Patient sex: M
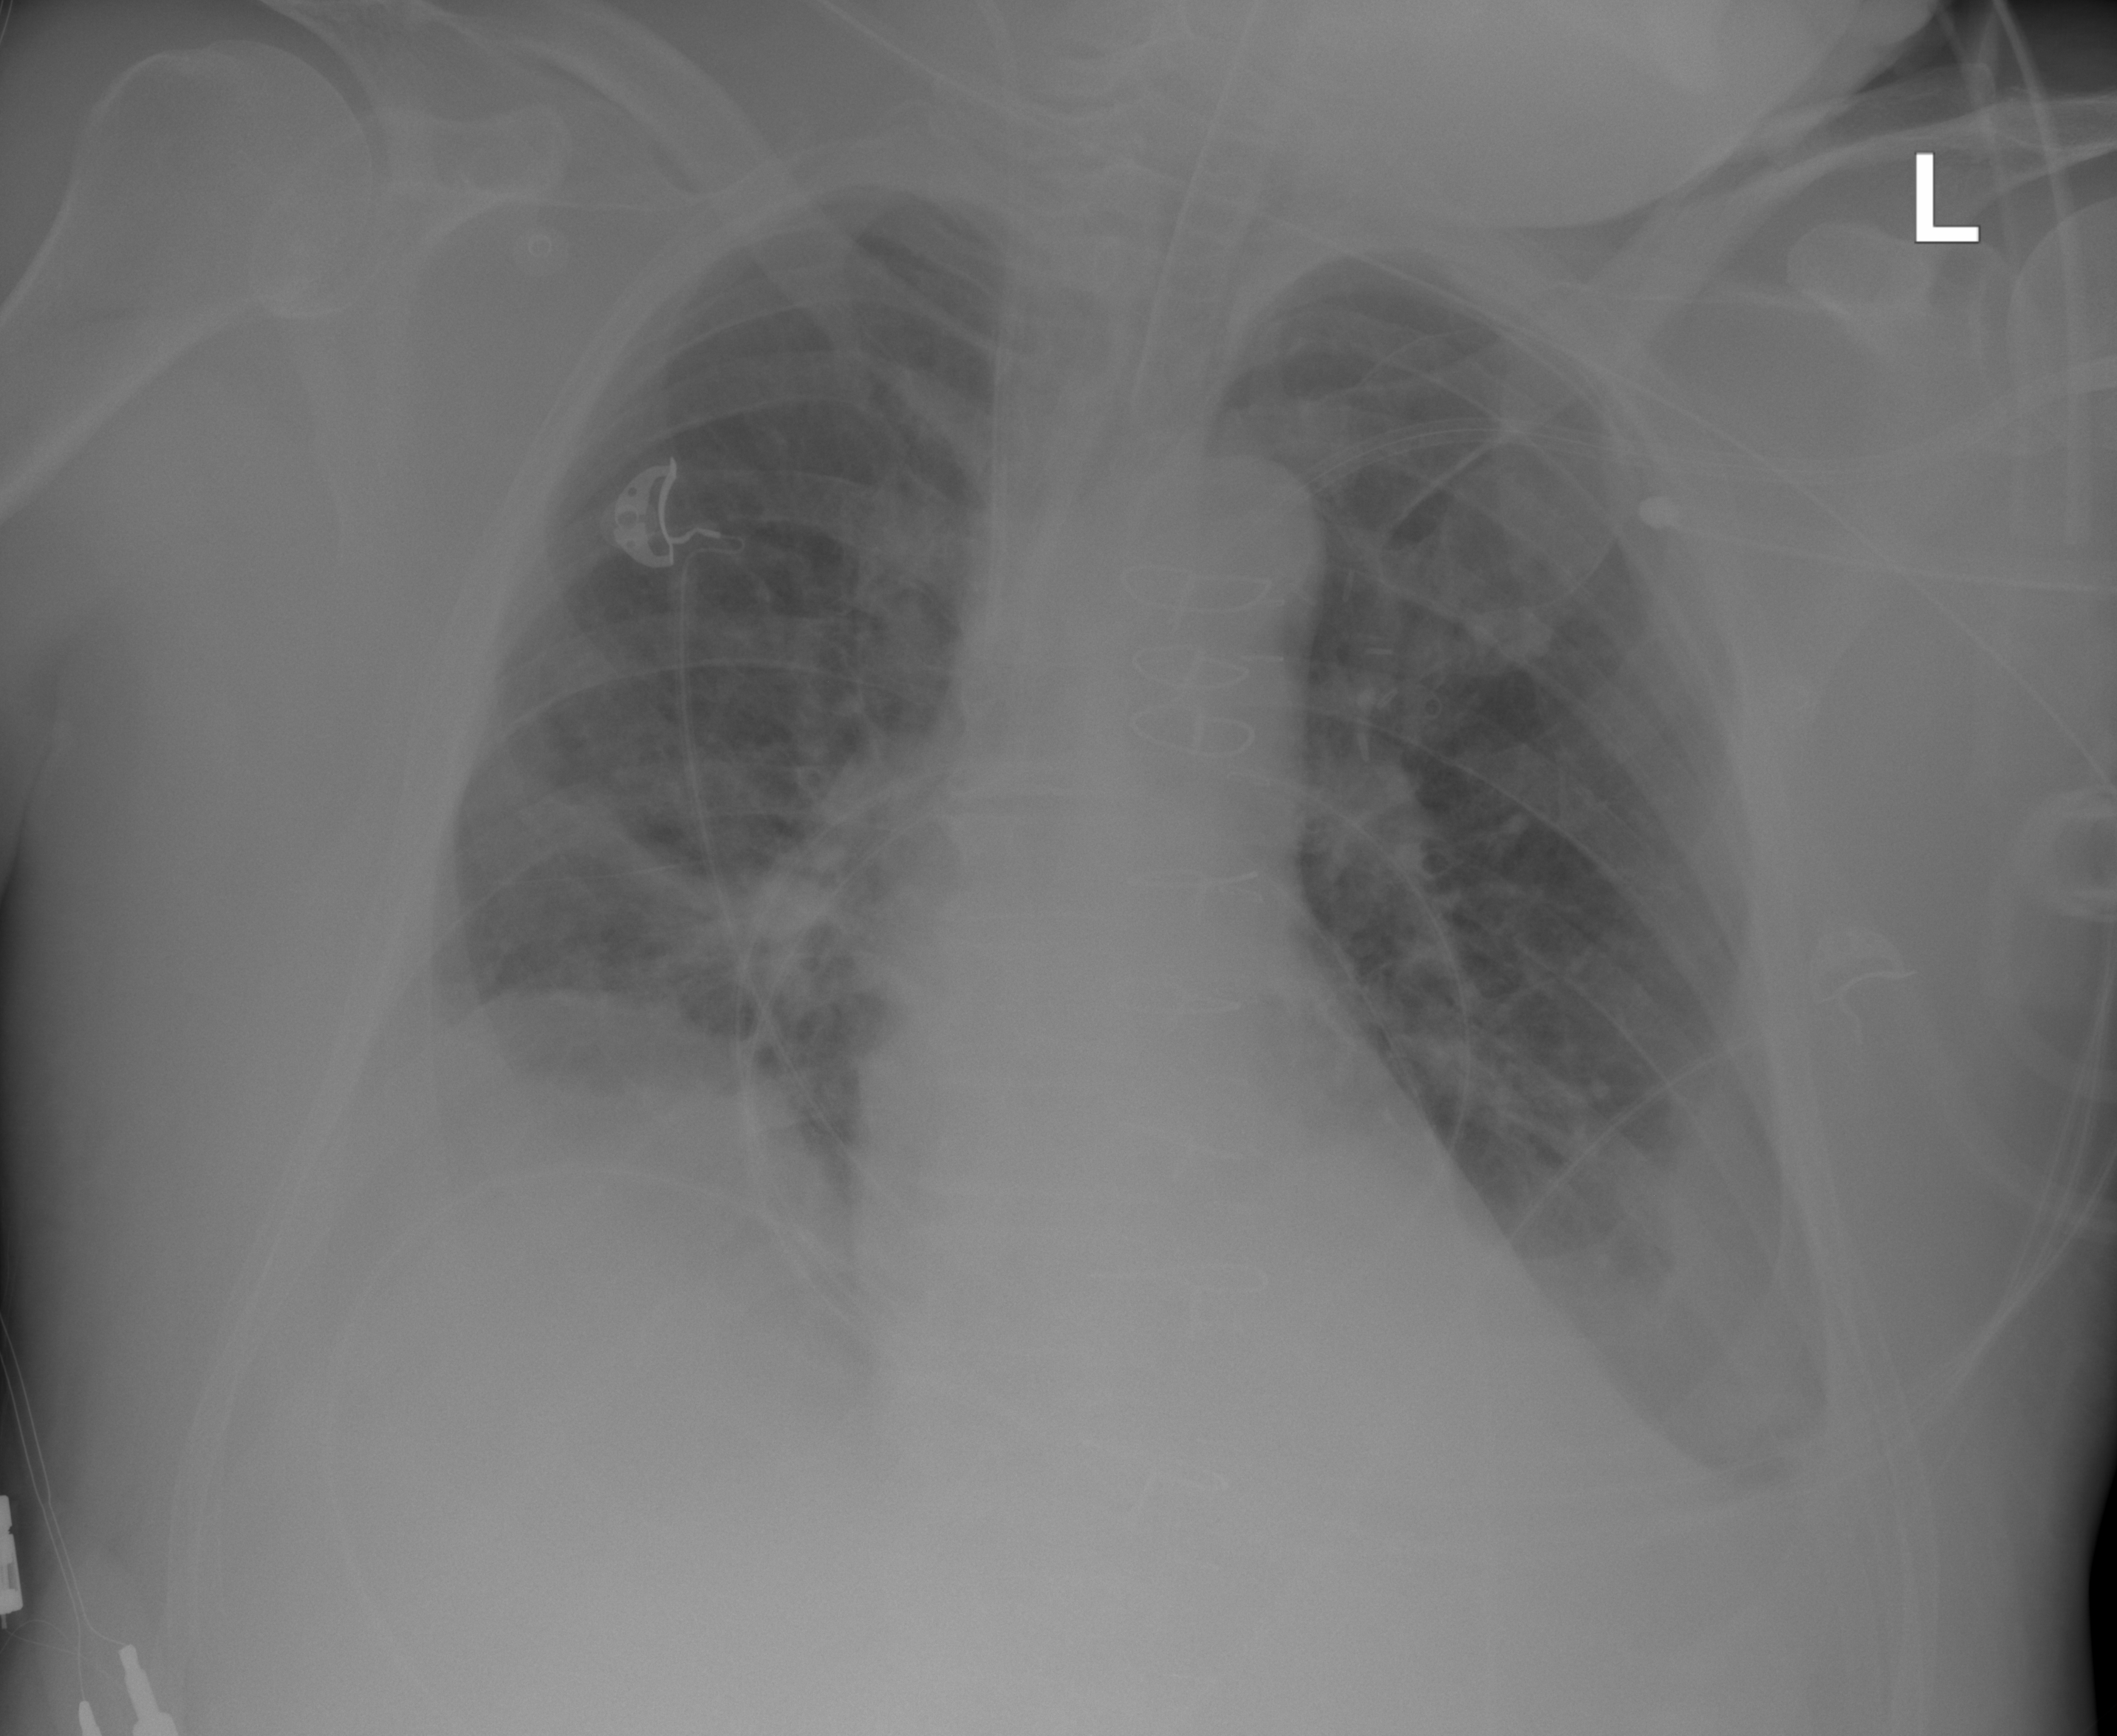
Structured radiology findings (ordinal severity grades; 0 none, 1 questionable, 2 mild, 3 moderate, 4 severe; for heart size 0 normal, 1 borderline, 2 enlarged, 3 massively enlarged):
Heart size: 0
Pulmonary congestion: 1
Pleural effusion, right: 1
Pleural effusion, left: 2
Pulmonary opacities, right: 0
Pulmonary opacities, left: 0
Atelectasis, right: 2
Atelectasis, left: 2